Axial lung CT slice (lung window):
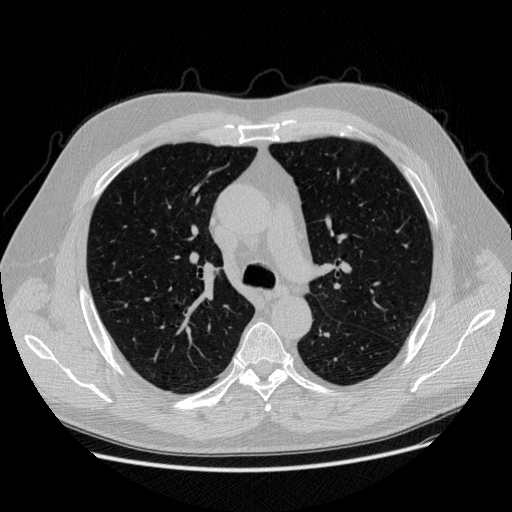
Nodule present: no